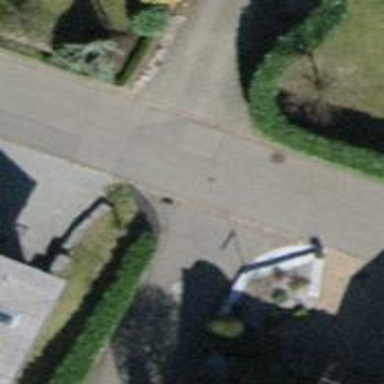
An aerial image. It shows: Asphalt road in residential area.